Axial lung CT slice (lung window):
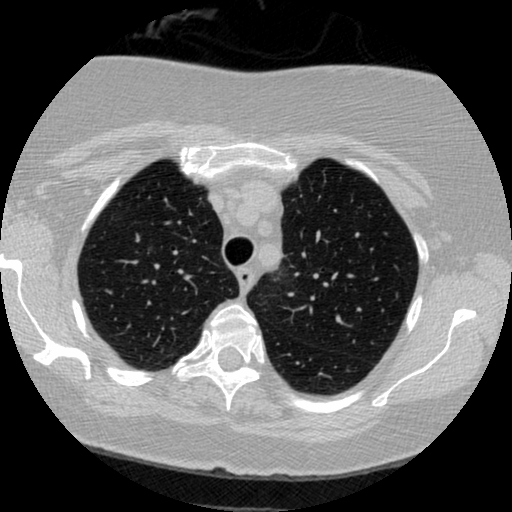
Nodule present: no